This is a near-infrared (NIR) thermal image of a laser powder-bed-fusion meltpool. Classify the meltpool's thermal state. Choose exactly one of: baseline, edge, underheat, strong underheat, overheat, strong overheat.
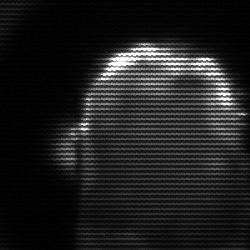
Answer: strong underheat